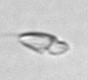
Label: Katodinium_or_Torodinium